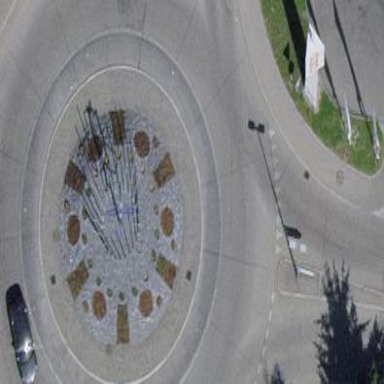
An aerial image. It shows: Primary highway intersecting roundabout.